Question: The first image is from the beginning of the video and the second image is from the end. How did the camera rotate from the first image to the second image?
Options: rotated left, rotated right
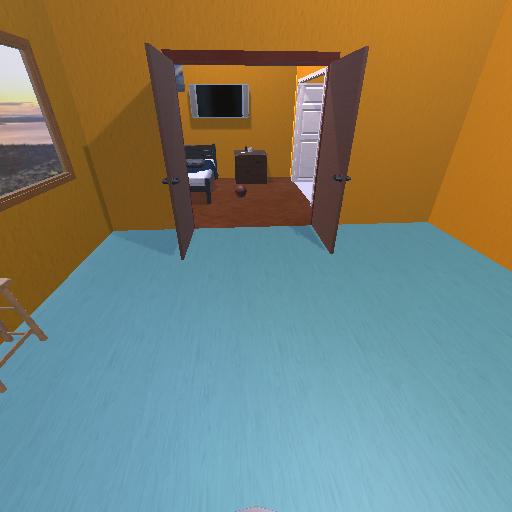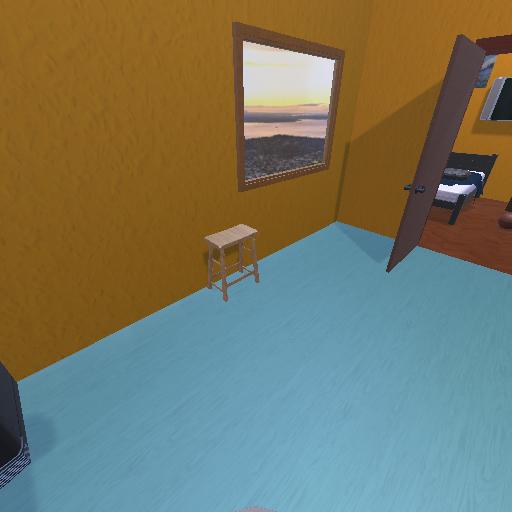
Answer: rotated left